Question: Lets start with some generated data which are pretty realistic:
'''
tmp <- data.table(
label = sprintf( "X%03d", 1:500),
start = sample( 50:950, 500, replace=TRUE ),
length = round( 20 * rf( rep(1, 500), 5, 5 ), 0 )
)
DT <- tmp[ , list( t = seq( start, length.out=length ) ), by = label ]
DT[ , I := sample(1:100, 1) * dbeta( seq(from=0,to=1, length.out=length(t)), sample(3:6,1), sample(5:10,1) ), by = label ]
DT <- DT[ I > 1E-2 ]
'''
'DT' represents time series data for (in this case) 500 labels:
'''
library(ggplot2)
ggplot( DT[ t %between% c(100,200) ], aes( x = t, y = I, group = label ) ) +
geom_line()
'''

I want to correlate the data by all label pairs, given that they have a sufficient overlap. This is my approach:
'''
# feel free to use just a subset here
labs <- DT[ , unique( label ) ][1:50]
# is needed for fast intersecting
setkey( DT, t )
# just needed for tracking progress
count <- 0
progress <- round(seq( from = 1, to = length(labs) * (length(labs) -1) / 2, length.out=100 ),0)
corrs <-
combn( labs, m=2, simplify=TRUE, minOverlap = 5, FUN = function( x, minOverlap ) {
# progress
count <<- count + 1
if( count %in% progress ){
cat( round( 100*count/max(progress),0 ), ".." )
}
# check overlap and correlate
a <- DT[label == x[1]]
b <- DT[label == x[2]]
iscectT <- intersect( a[ , t], b[ , t] )
n <- length(iscectT)
if( n >= minOverlap ){
R <- cor( a[J(iscectT)][, I], b[J(iscectT)][, I] )
return( c( x[1], x[2], n, min(iscectT), max(iscectT), R) )
}
else{
# only needed because of simplify = TRUE
return( rep(NA, 6) )
}
})
'''
This works pretty fine, but is much slower than expected. In the particular case this would take up to 10 minutes on my machine.
Any help on improving the performance of this approach is highly appreciated. Questions which came to my mind:
- 'DT''foreach''data.table''plyr'- 'combn''simplify = FALSE''list''list'-
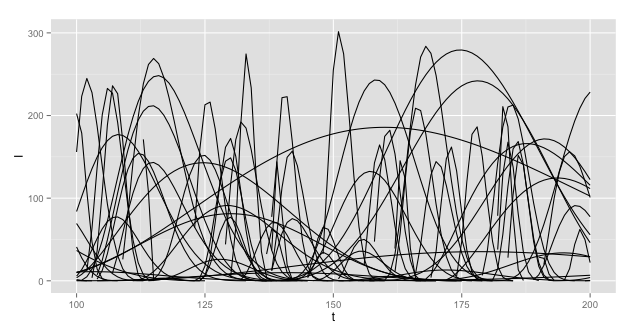
Answer: As Roland suggested in his comment, using 'combn' just to calculate the combinations of labels and then perform directly joins on the 'data.table', is magnitudes faster:
'''
corrs <- as.data.frame(do.call( rbind, combn(labs, m=2, simplify = FALSE) ), stringsAsFactors=FALSE)
names(corrs) <- c("a", "b")
setDT(corrs)
setkey(DT, label)
setkey( corrs, a )
corrs <- corrs[ DT, nomatch = 0, allow.cartesian = TRUE]
setkey(corrs, b, t)
setkey(DT, label, t)
corrs <- corrs[ DT, nomatch = 0 ]
corrs[ , overlap := .N >= minOverlap , by = list(a,b) ]
corrs <- corrs[ (overlap) ]
corrs <- corrs[ ,list( start = min(t), end = max(t), R = cor(I,I.1) ), by = list(a,b) ]
'''